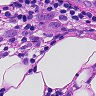
Metastatic tissue present: yes